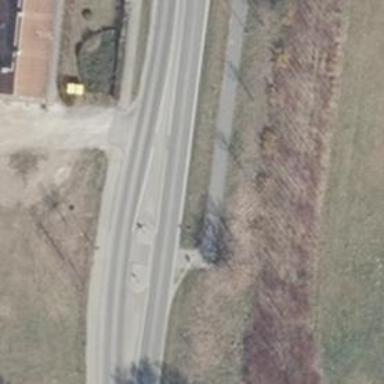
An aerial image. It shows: Secondary road with asphalt surface.